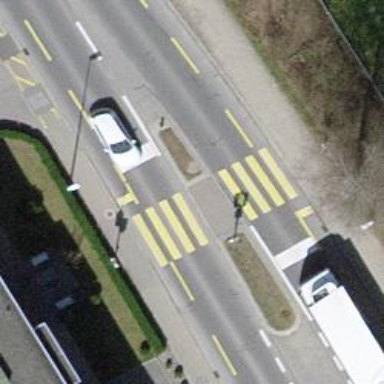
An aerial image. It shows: Uncontrolled zebra crossing with central island.